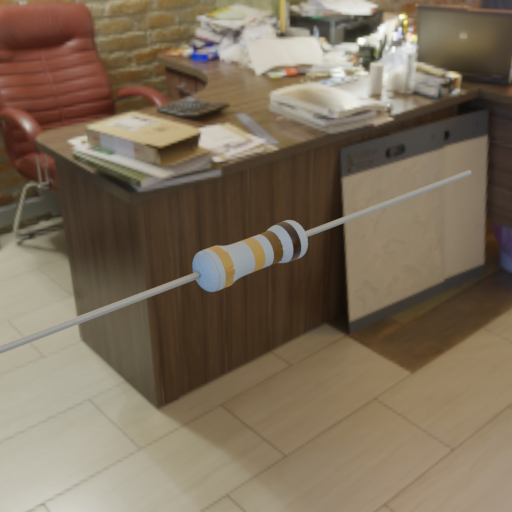
Resistor colour bands (in order): gold, gold, brown, black